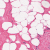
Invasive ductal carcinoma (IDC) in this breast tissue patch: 0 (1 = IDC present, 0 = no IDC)